Interaction volume radius: 10 \u00c5
Interaction volume height: 25 \u00c5
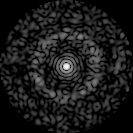
Disorder parameter: 0.8338